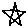
Label: star